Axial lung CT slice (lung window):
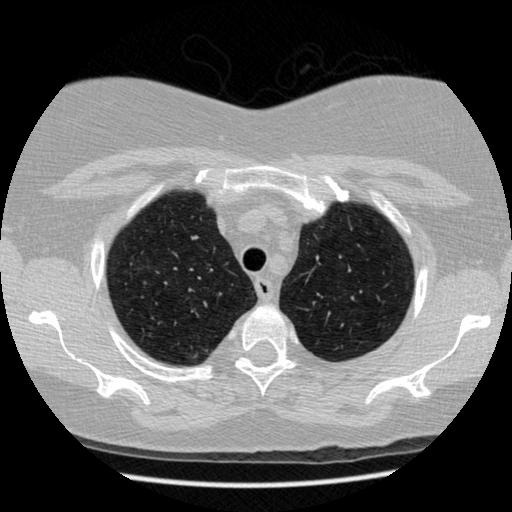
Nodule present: no